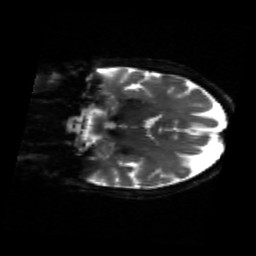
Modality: sbref
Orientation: coronal
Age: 71
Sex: female
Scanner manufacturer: siemens
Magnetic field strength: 3 T
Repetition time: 4.71 s
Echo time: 0.0906 s